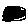
Label: circle